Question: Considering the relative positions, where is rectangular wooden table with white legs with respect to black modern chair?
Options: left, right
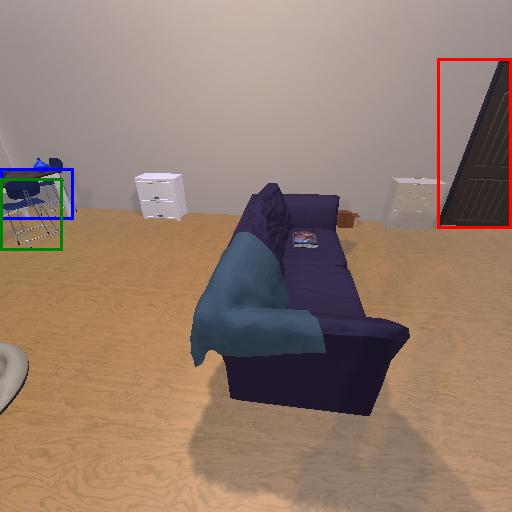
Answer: left